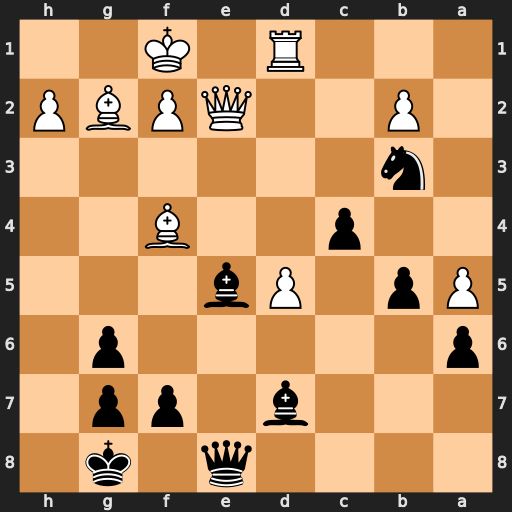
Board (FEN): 4q1k1/3b1pp1/p5p1/Pp1Pb3/2p2B2/1n6/1P2QPBP/3R1K2
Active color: b
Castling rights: -
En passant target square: -
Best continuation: Bxf4 Qxe8+ Bxe8